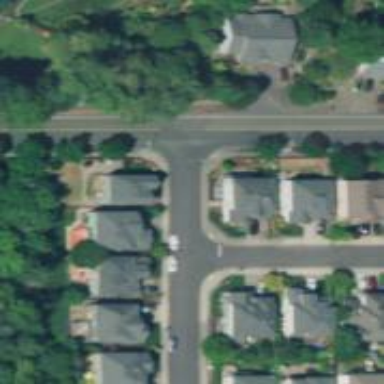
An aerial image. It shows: Secondary road with sidewalk on the left.